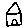
Label: house